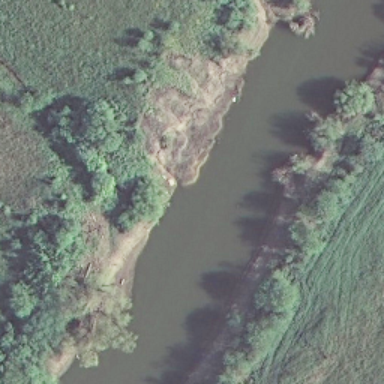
It is a river with dense forest on both banks of the river .